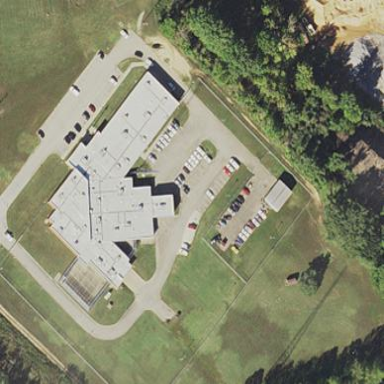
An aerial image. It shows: Prison.